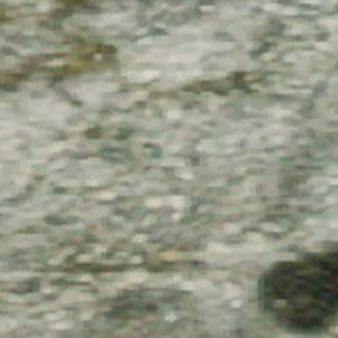
Label: other